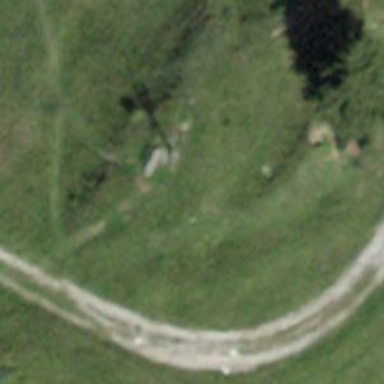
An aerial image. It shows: Wayside cross with historic significance.